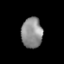
Tissue: lung
Cell type: Epithelial cells
Senescence score: 0.1912
Nuclear area (px): 626
Mean DAPI intensity: 141